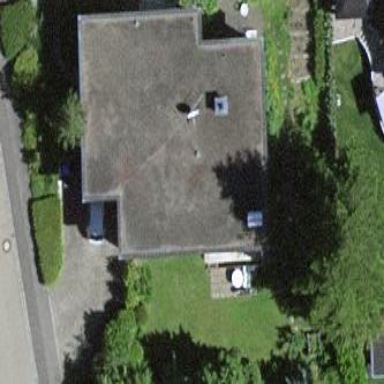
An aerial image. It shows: Simple and straightforward house.